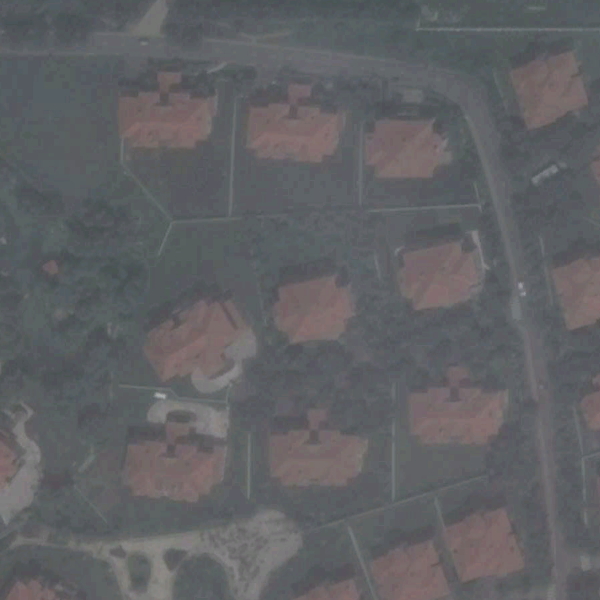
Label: MediumResidential